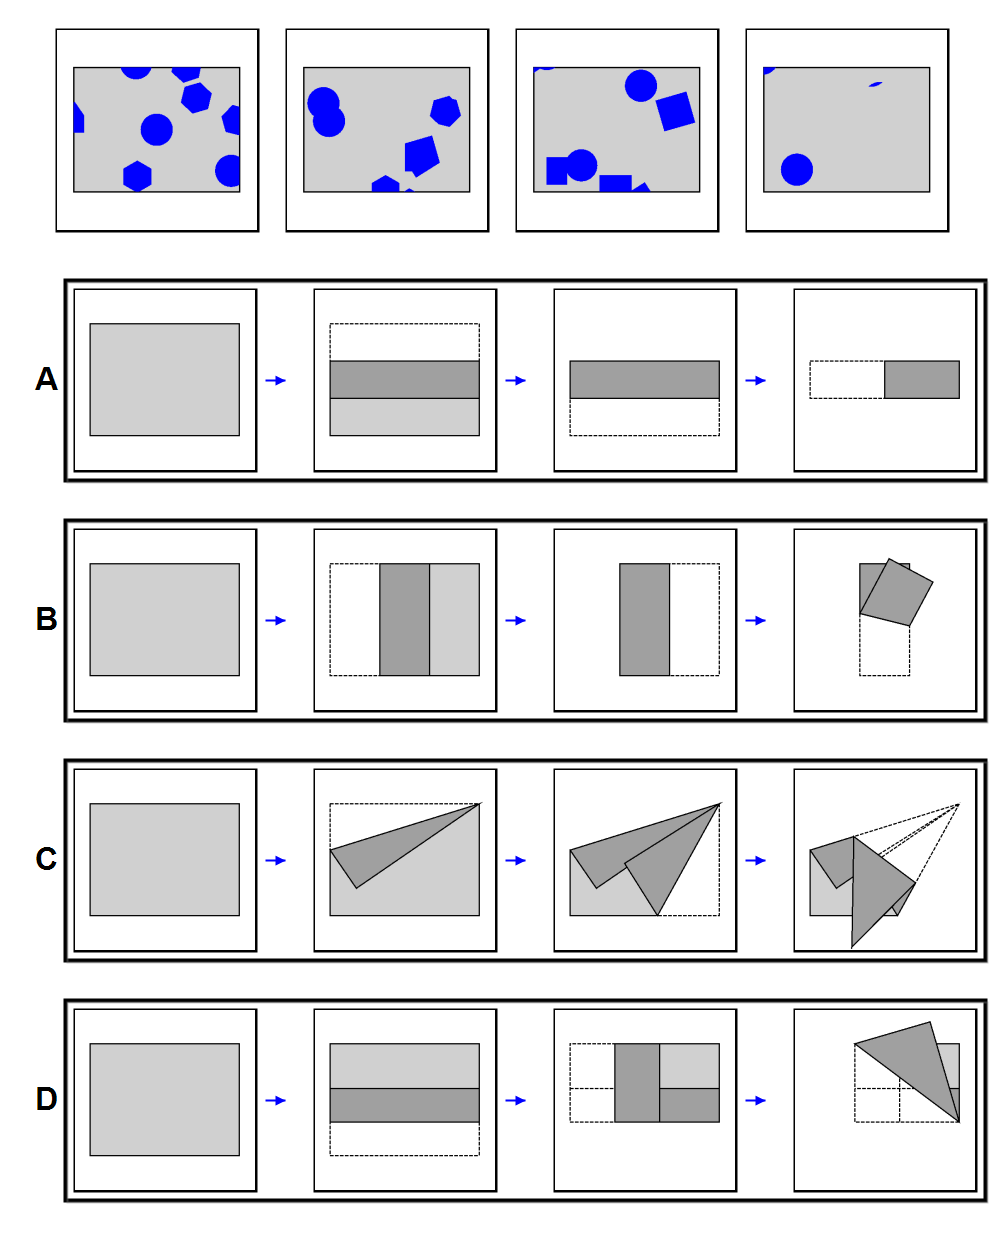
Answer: C